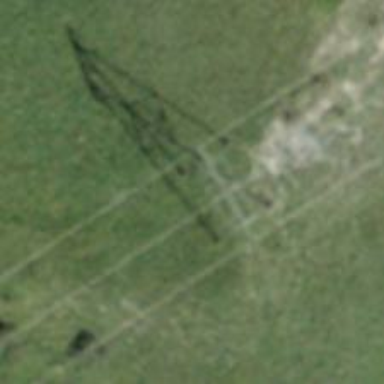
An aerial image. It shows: Power pole with crossing tower type.